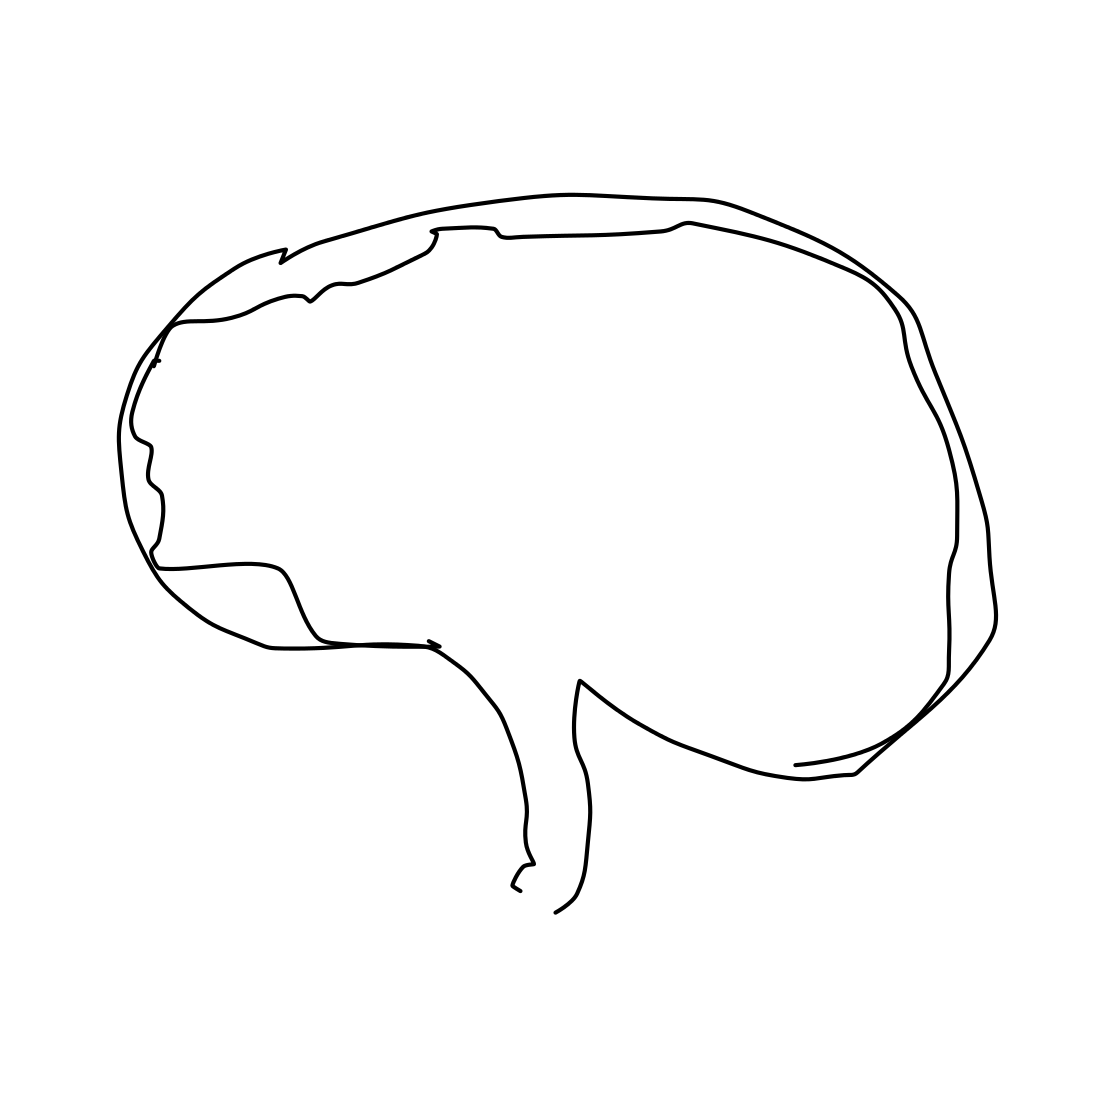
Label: brain